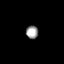
Tissue: prostate
Cell type: Epithelial cells
Senescence score: 0.3271
Nuclear area (px): 155
Mean DAPI intensity: 157.787